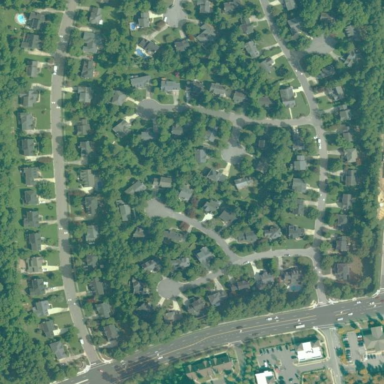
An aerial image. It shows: Residential neighbourhood.